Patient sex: M
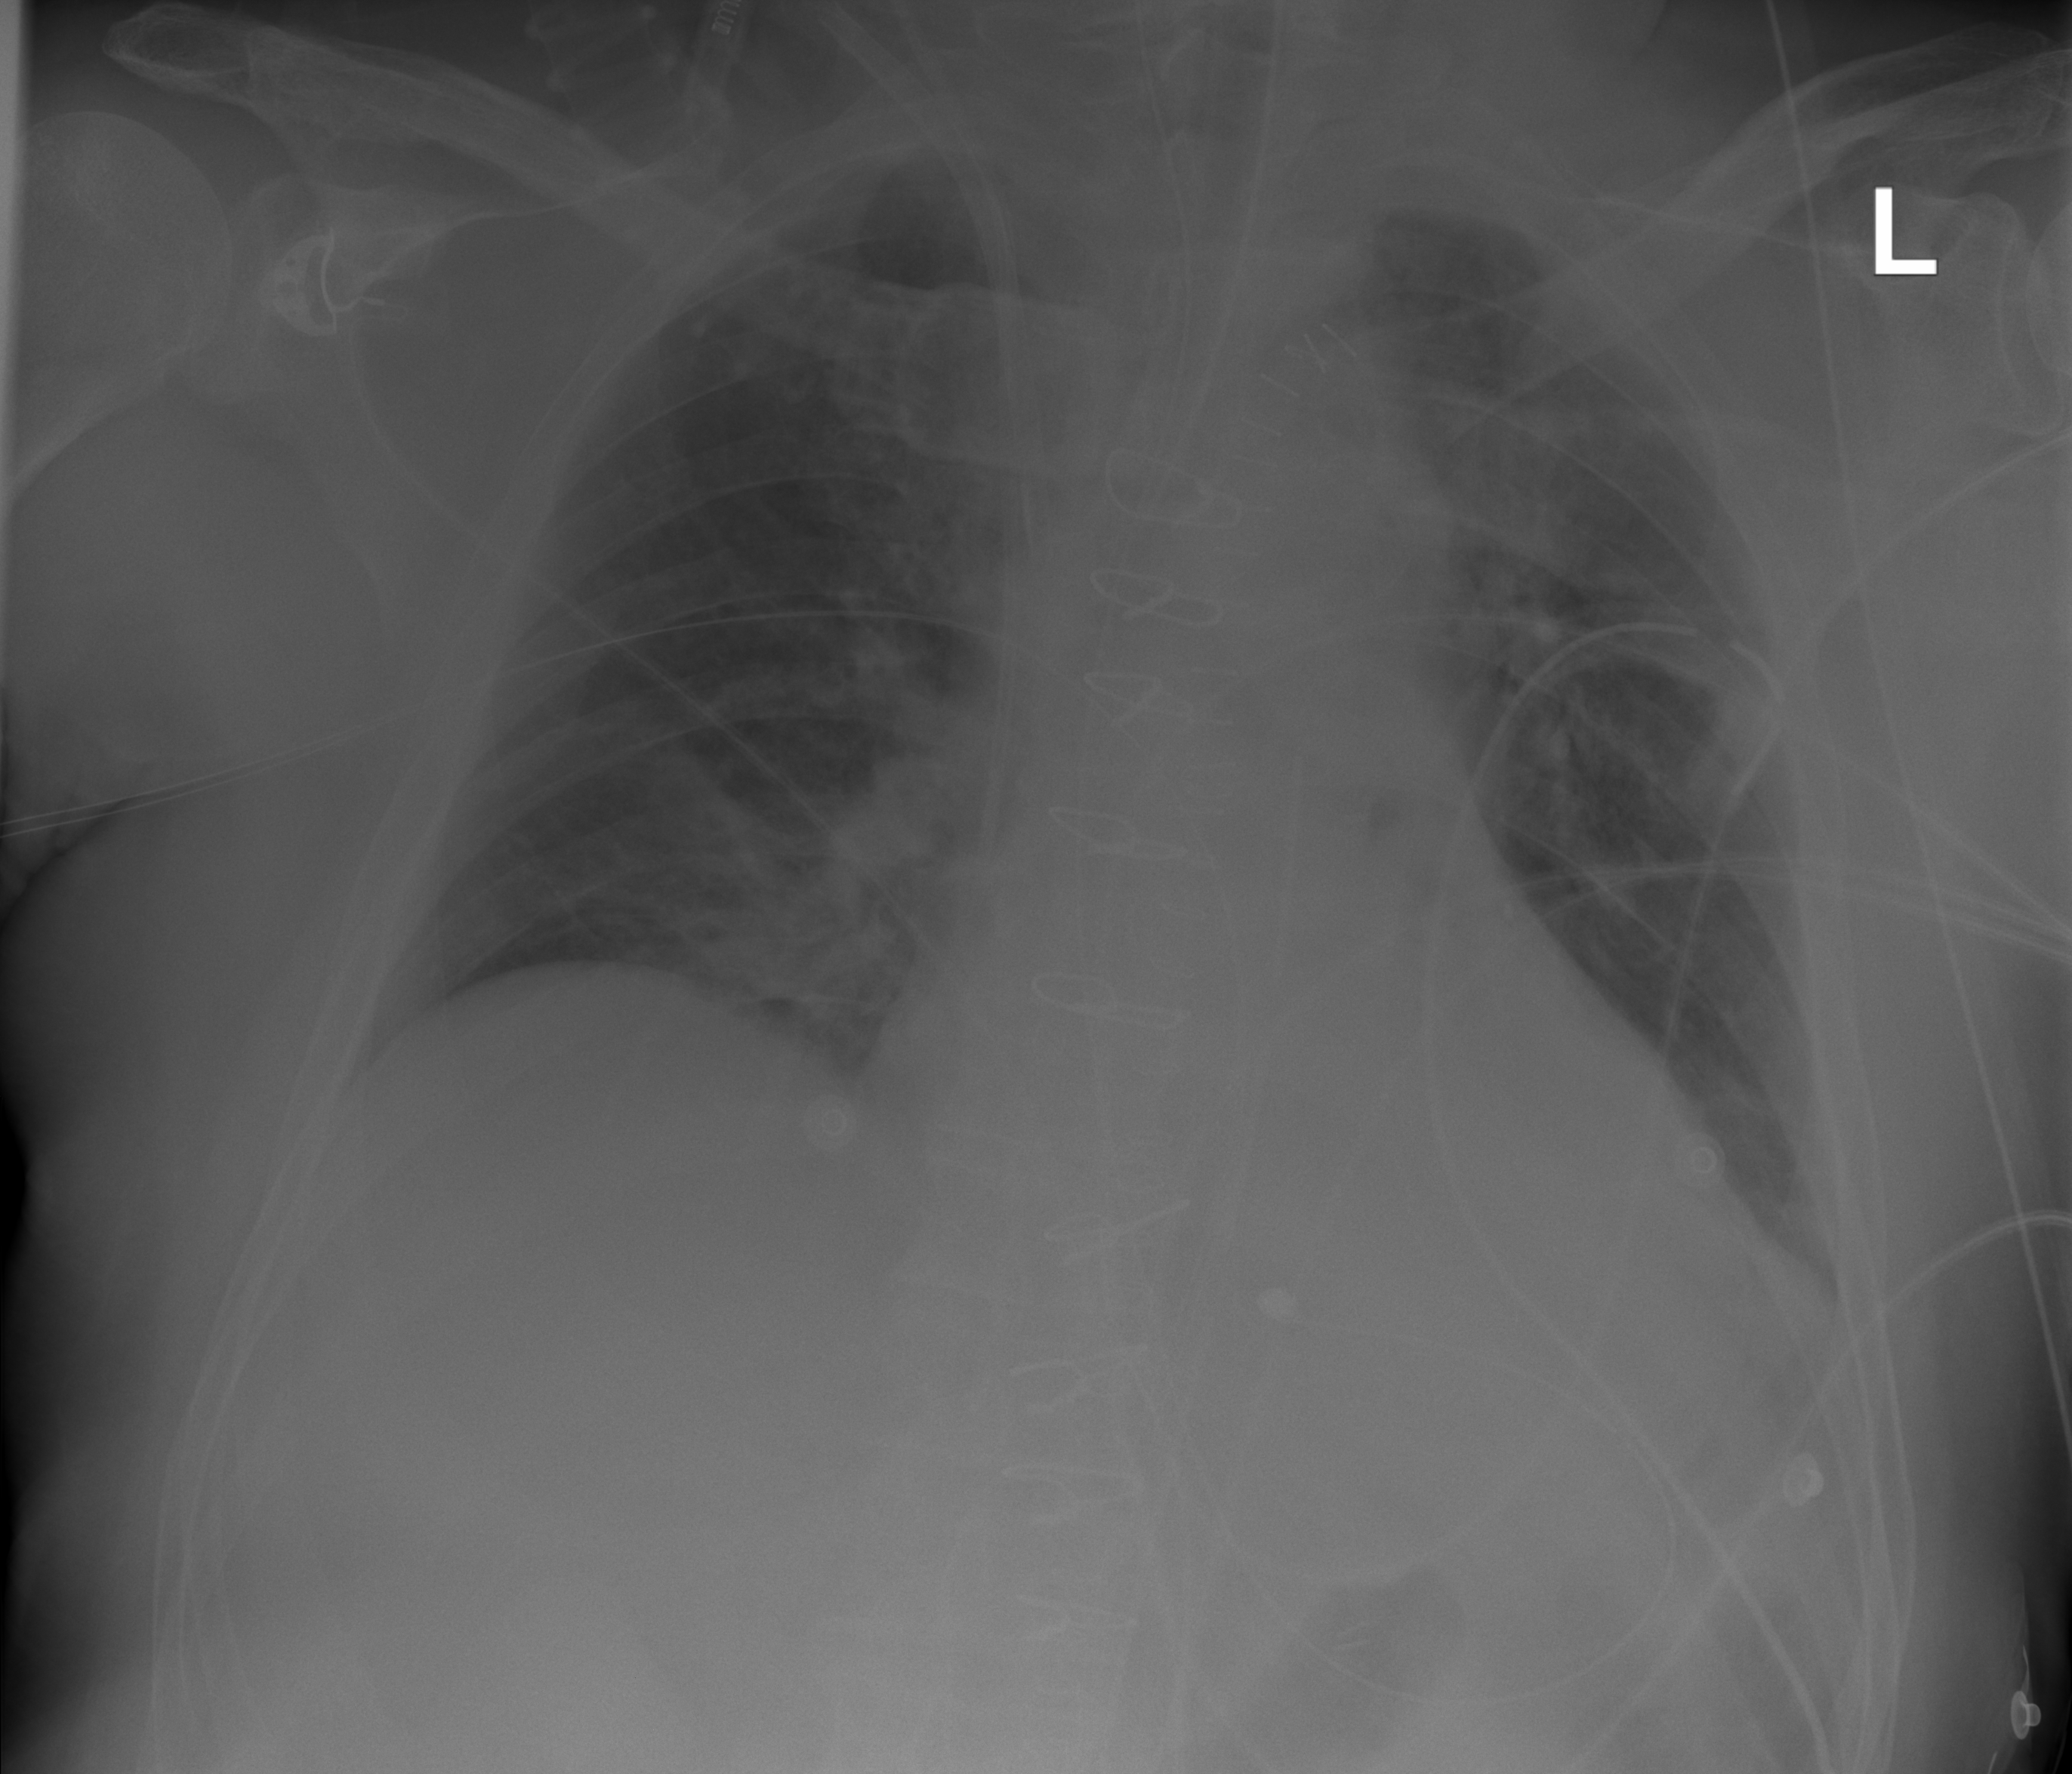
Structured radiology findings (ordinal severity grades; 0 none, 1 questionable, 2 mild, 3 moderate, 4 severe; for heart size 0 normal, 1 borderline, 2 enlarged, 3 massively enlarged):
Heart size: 2
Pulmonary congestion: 3
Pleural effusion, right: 0
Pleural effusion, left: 0
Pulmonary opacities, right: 2
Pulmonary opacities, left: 0
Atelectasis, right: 0
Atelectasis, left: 0